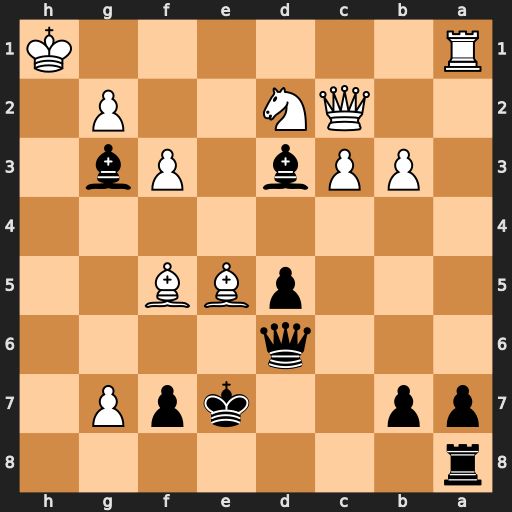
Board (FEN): r7/pp2kpP1/3q4/3pBB2/8/1PPb1Pb1/2QN2P1/R6K
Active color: b
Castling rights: -
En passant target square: -
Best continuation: Qh6+ Bh3 Bxc2